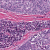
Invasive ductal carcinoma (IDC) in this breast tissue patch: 0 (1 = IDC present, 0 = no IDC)